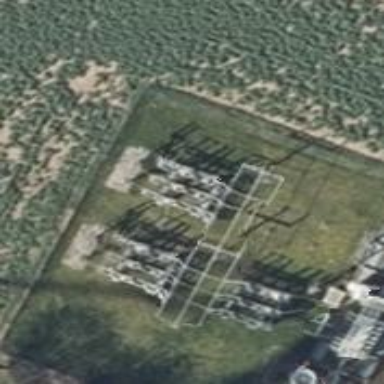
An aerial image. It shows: Switch for power supply.